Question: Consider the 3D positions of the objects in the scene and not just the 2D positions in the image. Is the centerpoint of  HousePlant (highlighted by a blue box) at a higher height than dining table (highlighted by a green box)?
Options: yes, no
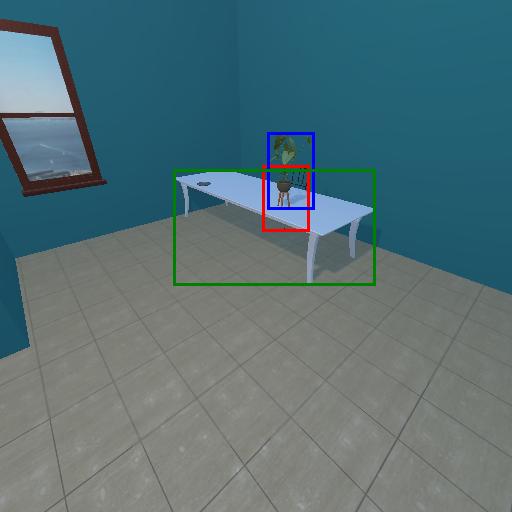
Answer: yes